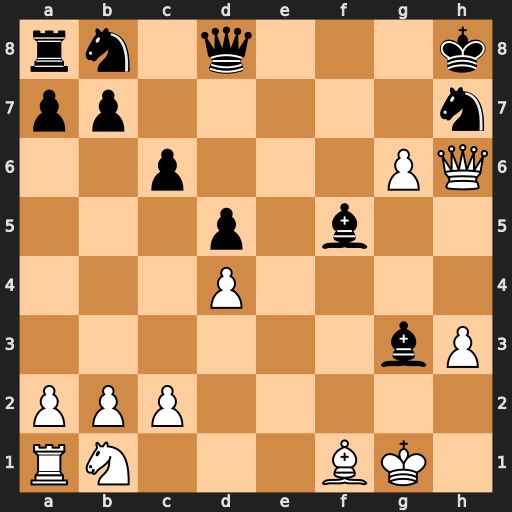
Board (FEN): rn1q3k/pp5n/2p3PQ/3p1b2/3P4/6bP/PPP5/RN3BK1
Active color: w
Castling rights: -
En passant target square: -
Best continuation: Qxh7#